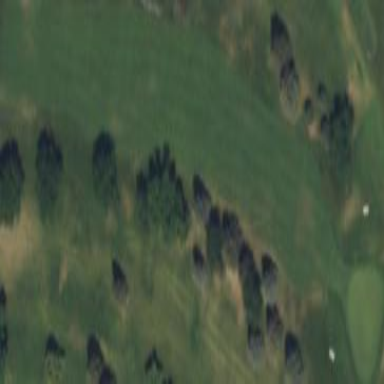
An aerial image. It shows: Grassy area designated as golf fairway.